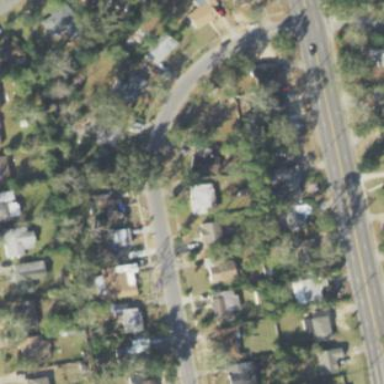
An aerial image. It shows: Residential area composed of single-family homes.